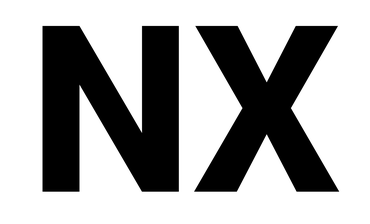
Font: Roboto_ExtraBold